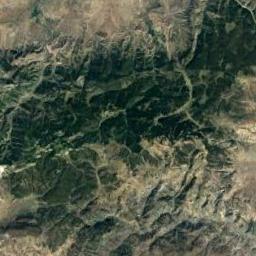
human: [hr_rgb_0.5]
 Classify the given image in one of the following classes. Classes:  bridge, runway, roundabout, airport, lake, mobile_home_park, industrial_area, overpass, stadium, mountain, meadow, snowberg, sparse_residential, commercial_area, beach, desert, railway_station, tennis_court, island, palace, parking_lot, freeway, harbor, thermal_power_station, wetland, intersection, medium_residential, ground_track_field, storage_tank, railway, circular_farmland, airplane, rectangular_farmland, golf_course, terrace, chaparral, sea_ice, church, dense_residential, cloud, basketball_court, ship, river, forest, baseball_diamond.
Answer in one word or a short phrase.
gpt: mountain